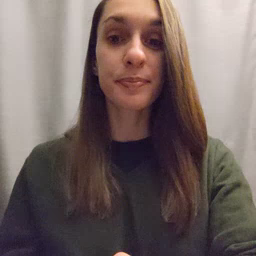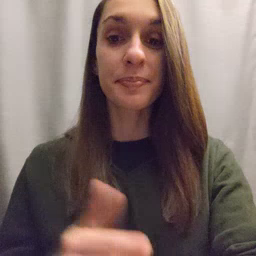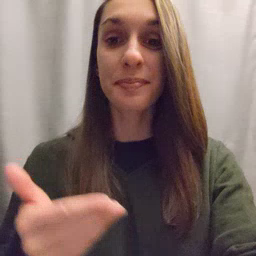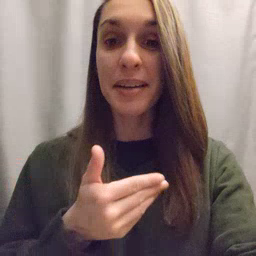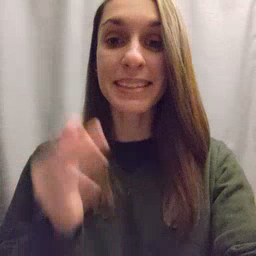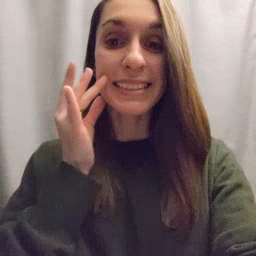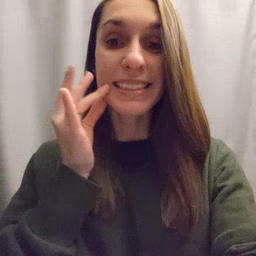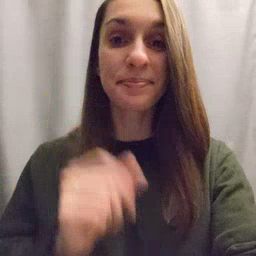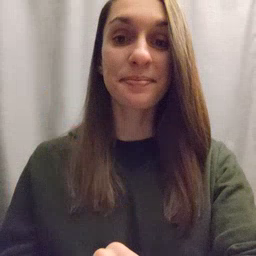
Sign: kitty